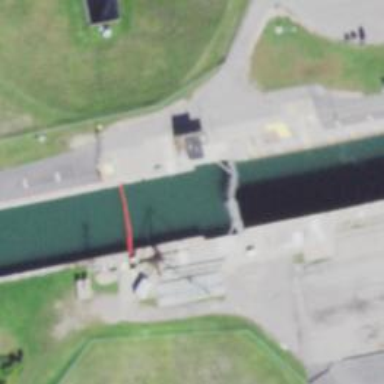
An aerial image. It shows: Lock gate along waterway.